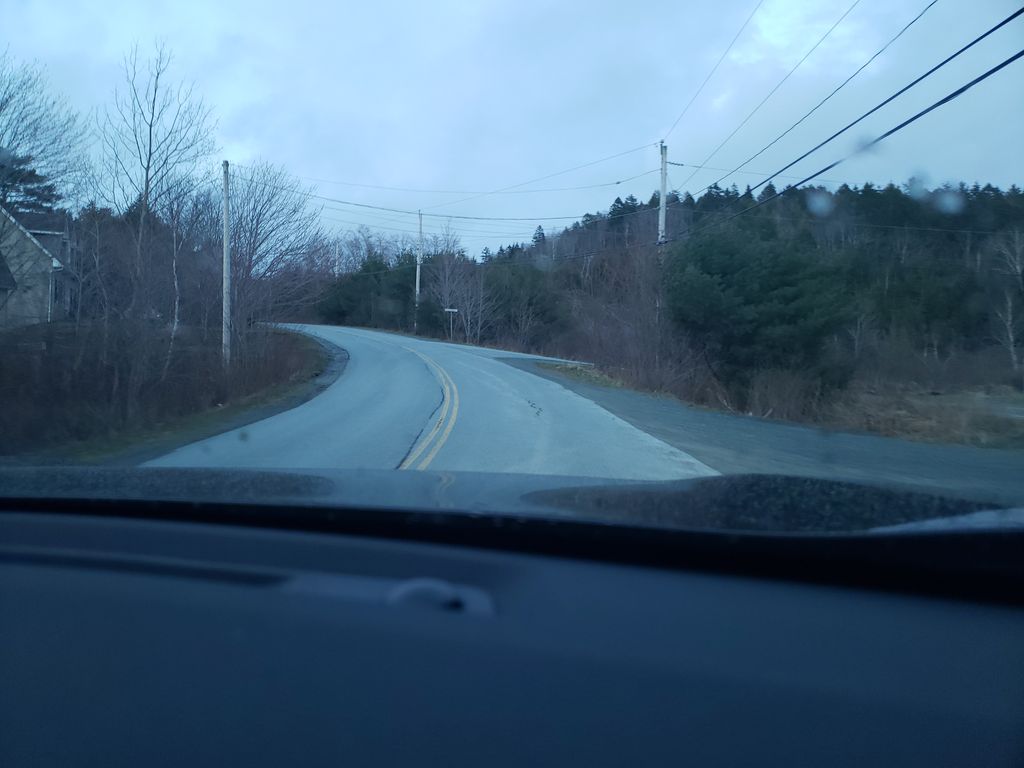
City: halifax